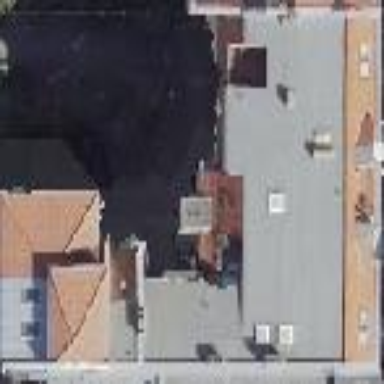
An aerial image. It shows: Apartment building with double saltbox roof shape.